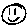
Label: smiley face